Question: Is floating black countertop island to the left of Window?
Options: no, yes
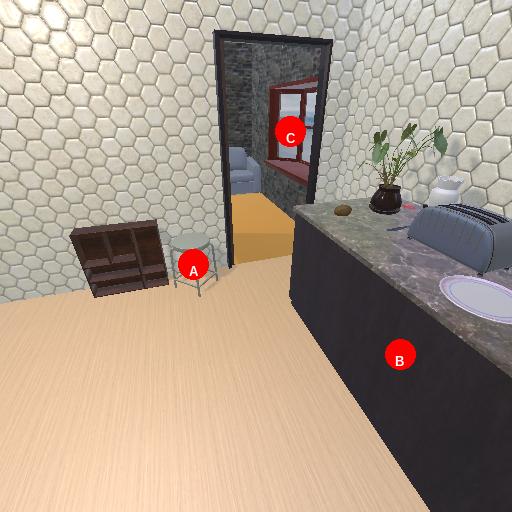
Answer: no